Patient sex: F
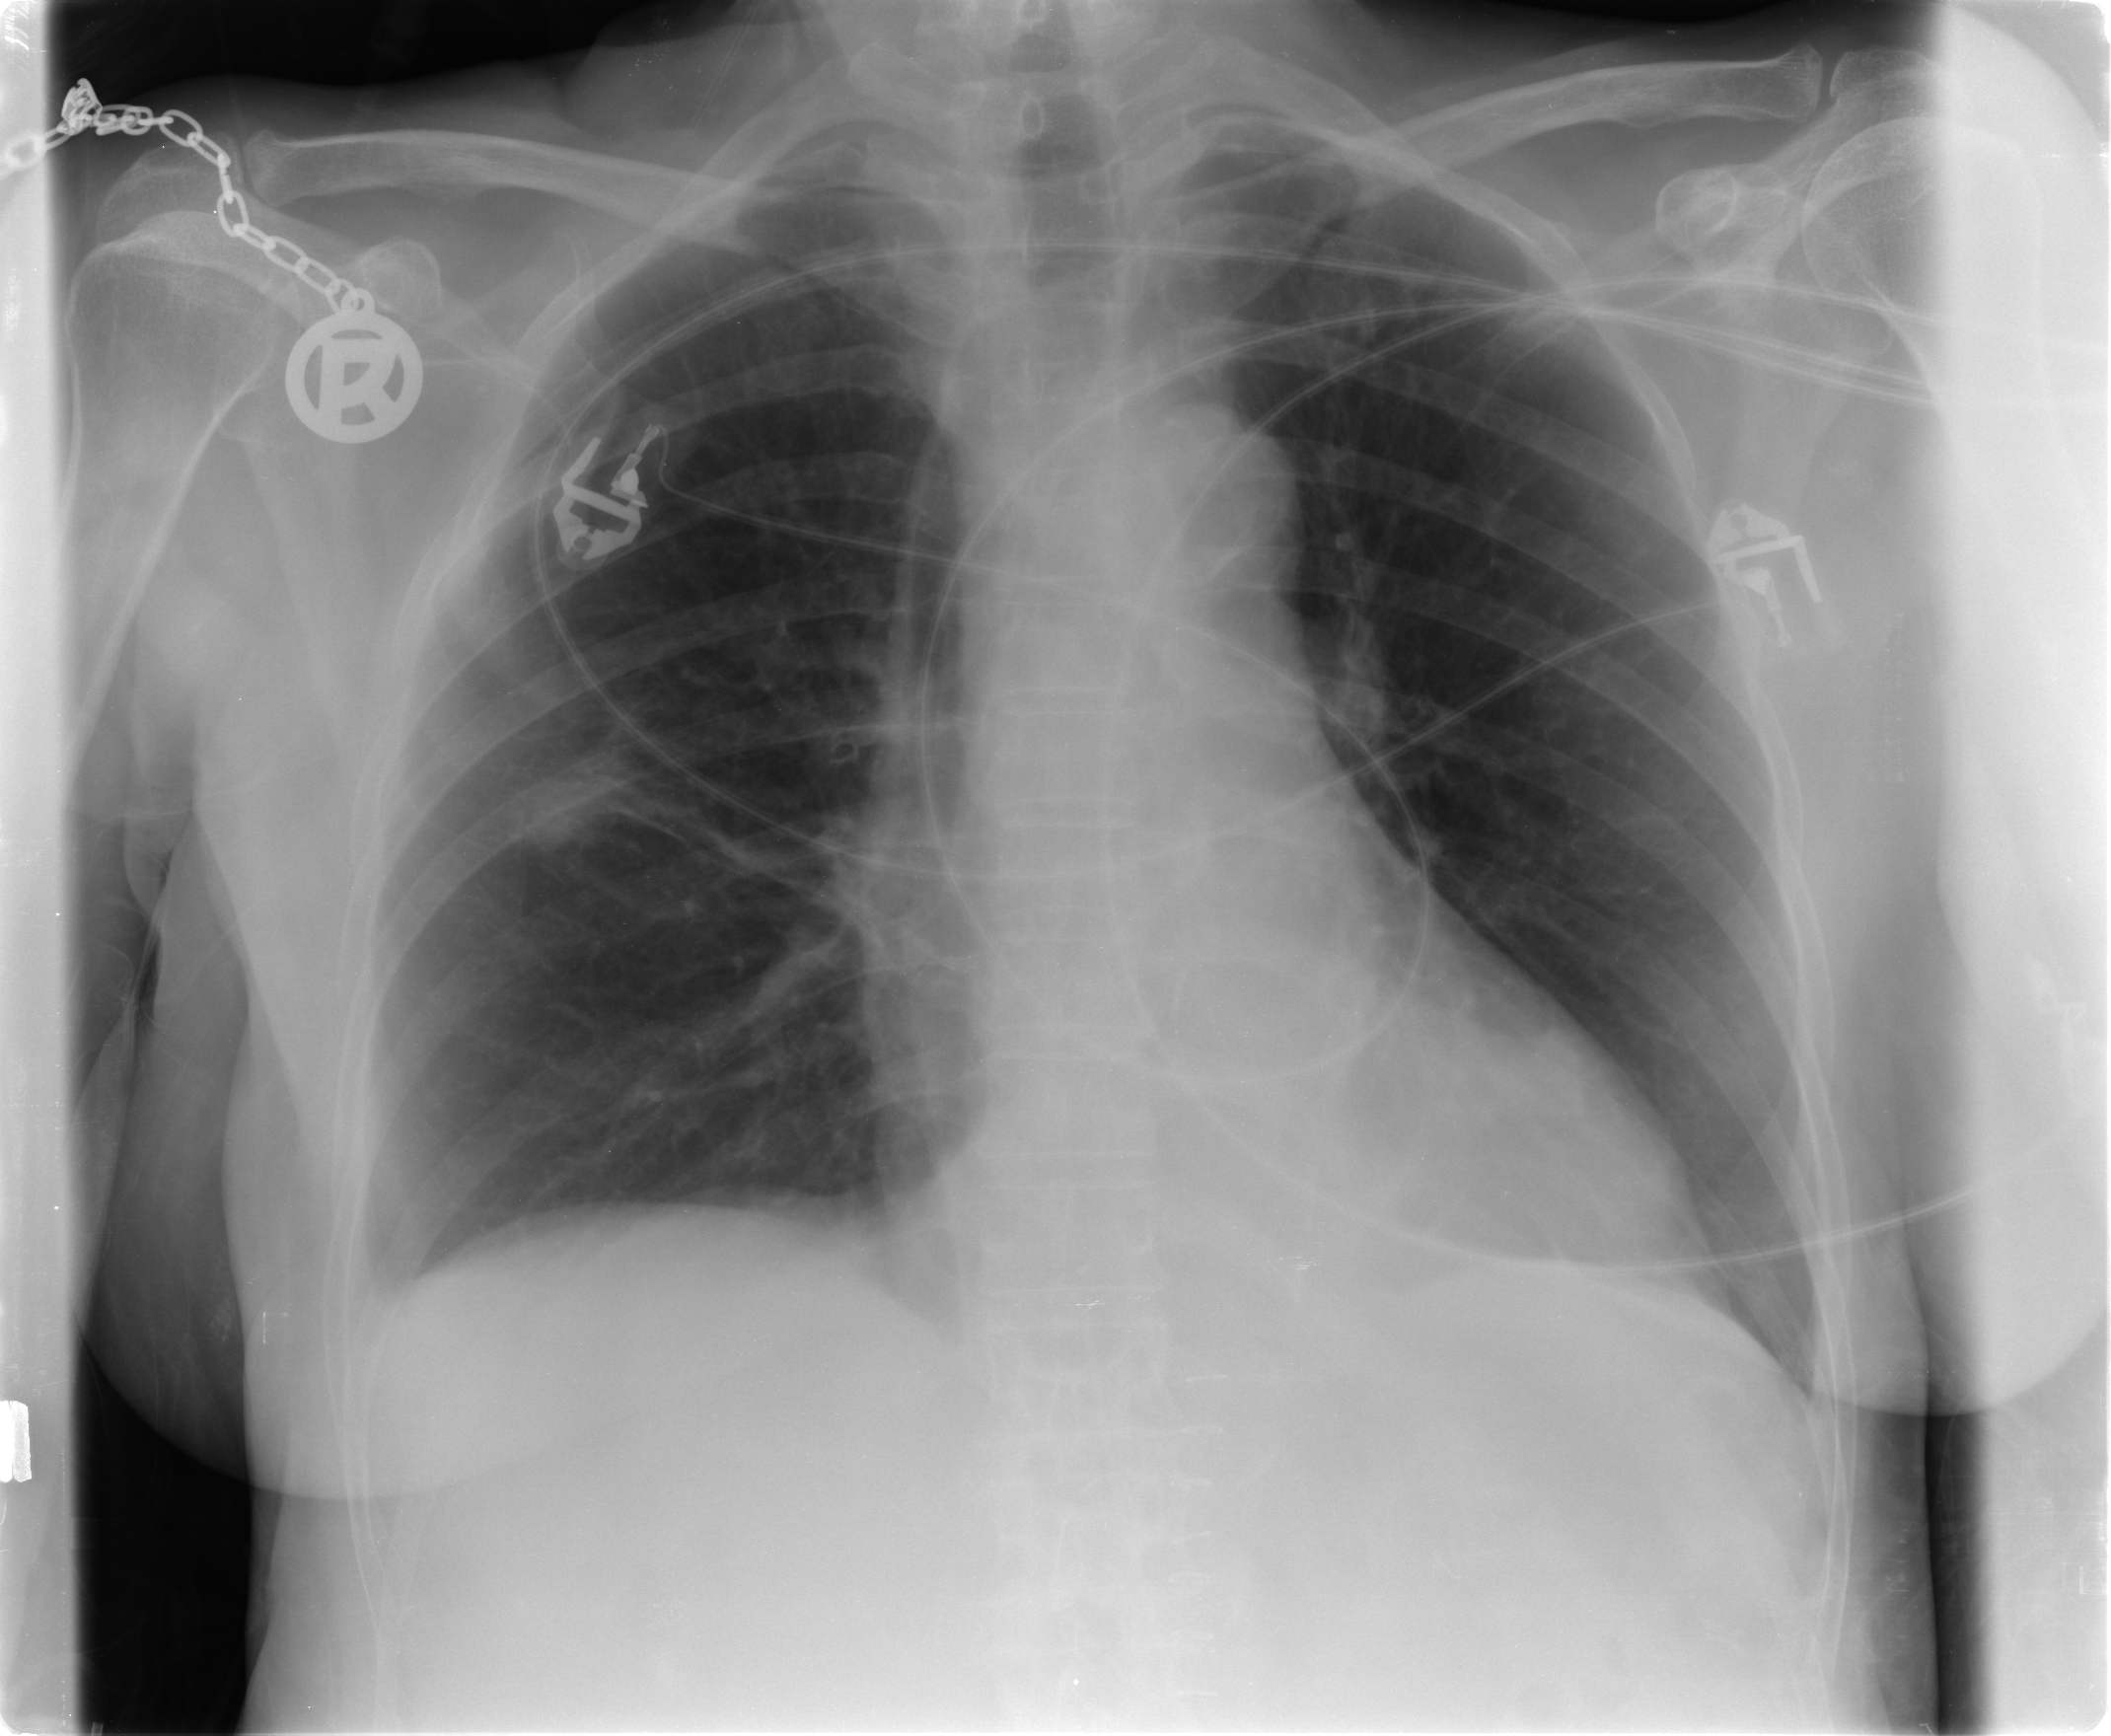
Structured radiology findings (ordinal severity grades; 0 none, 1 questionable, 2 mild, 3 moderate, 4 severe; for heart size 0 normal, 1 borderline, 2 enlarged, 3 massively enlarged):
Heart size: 0
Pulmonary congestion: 0
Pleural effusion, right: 1
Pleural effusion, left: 0
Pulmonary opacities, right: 0
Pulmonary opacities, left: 0
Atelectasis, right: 0
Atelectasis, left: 0